Question: This is failing in my application (from 'JSONSerializer' in 'ember-data'):
'''
transformFor: function(attributeType, skipAssertion) {
var transform = this.container.lookup('transform:' + attributeType);
Ember.assert("Unable to find transform for '" + attributeType + "'", skipAssertion || !!transform);
return transform;
}
'''
This is the error:

There is indeed no container. Why? Should I define it? How?
This is my adapter:
'''
SettingsApp.ApplicationAdapter = DS.RESTAdapter.extend({
bulkCommit: false,
namespace: SettingsApp.config.API_NAMESPACE,
host: SettingsApp.apiUrl,
serializer: SettingsApp.MetaRESTSerializer.create(),
ajax: function(url, type, hash) {
var ajaxPromise = this._super(url, type, hash);
if (DEBUG) { console.log('>>>>> REQUEST > %s:%s > hash=%o ajaxPromise=%o', type, url, hash, ajaxPromise); }
ajaxPromise.then(function(json){
if (DEBUG) { console.log('>>>>> REPLY > %s:%s > %o', type, url, json); }
});
return ajaxPromise;
}
});
'''
And this is the serializer (nothing special):
'''
SettingsApp.MetaRESTSerializer = DS.RESTSerializer.extend({
primaryKey: '_id',
extractMeta: function(store, type, payload) {
// TODO: standard implementation. Check with backend to implement this for good
if (payload && payload.meta) {
store.metaForType(type, payload.meta);
delete payload.meta;
}
},
});
'''
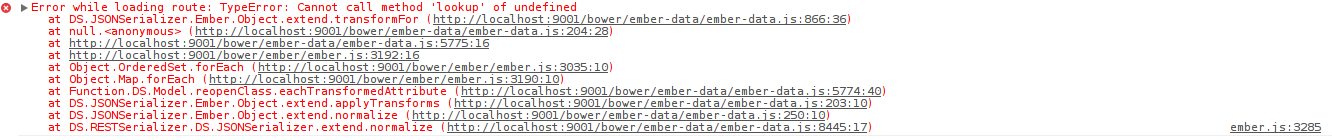
Answer: As specified in this <URL>, the solution is to do:
'''
App.ApplicationSerializer = DS.RESTSerializer.extend({...});
'''
And implement serializer in the 'DS.RESTAdapter'
'''
//serializer: SettingsApp.MetaRESTSerializer.create(),
'''